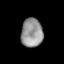
Tissue: lung
Cell type: Epithelial cells
Senescence score: 0.222
Nuclear area (px): 616
Mean DAPI intensity: 148.318